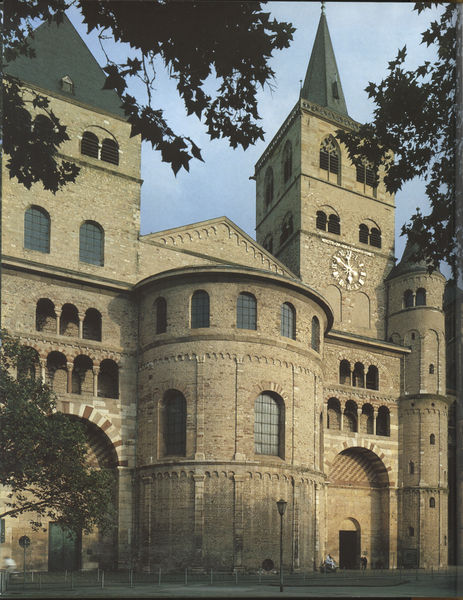
Titel: Dom St. Peter in Trier
Standort: Trier (EU - D - RP)
Schlagwörter: baum, blau, blätter, himmel, bäume, braun, fenster, laterne, säulen, tür, dach, gebäude, haus, schloss, architektur, spitze, stein, kirche, frontal, rund, turm, turmspitze, bogen, giebel, ziegel, pilaster, rundbogen, uhr, tor, foto, fotografie, bögen, eingang, gang, gewölbe, burg, eckig, kloster, türme, torbogen, dom, rathaus, arkaden, zwerggalerie, apsis, romanik, ahorn, fotographie, kirchturmuhr, turmuhr, basilika, romanisch, rundbogenfenster, bogengang, spitzdach, köln, ostchor, uhrzeit, kichturm, tor schluss, sndstein